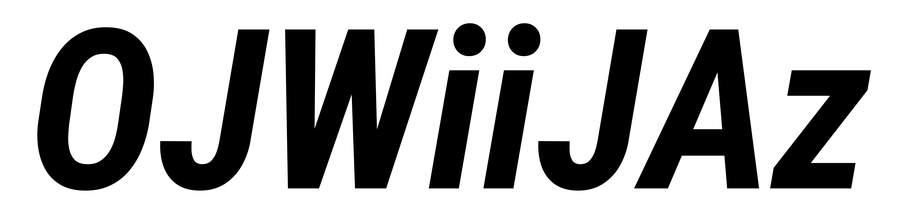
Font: Roboto-Italic_Condensed_Bold_Italic